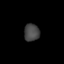
Tissue: lung
Cell type: Epithelial cells
Senescence score: 0.1566
Nuclear area (px): 262
Mean DAPI intensity: 70.034